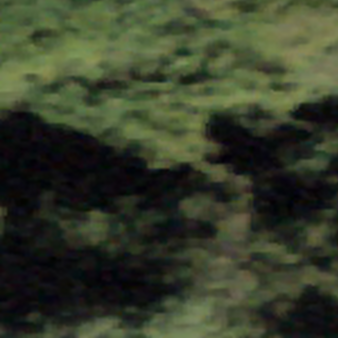
Label: other